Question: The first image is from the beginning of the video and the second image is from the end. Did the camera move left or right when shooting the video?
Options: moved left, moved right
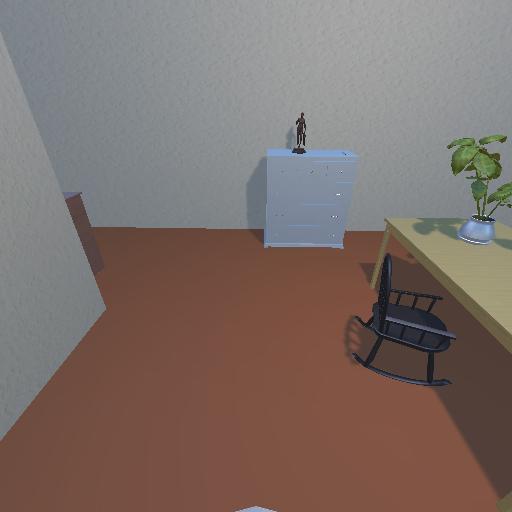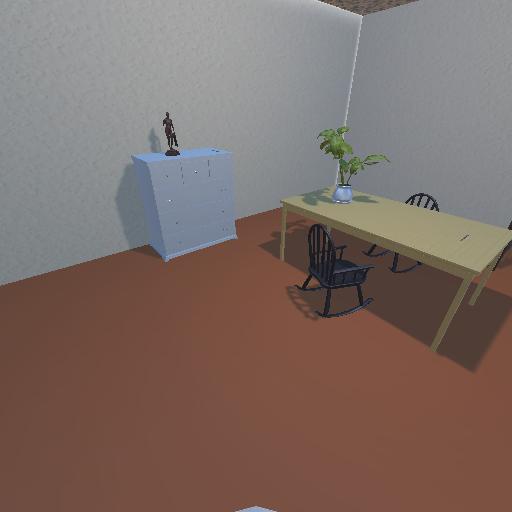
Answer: moved left